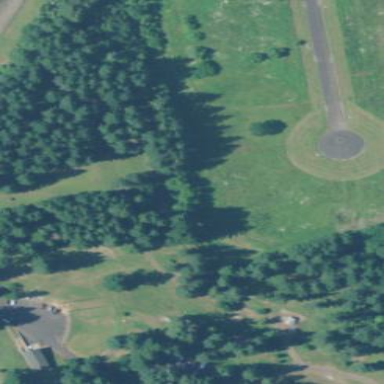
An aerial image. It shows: Disc golf pitch area for leisure land.